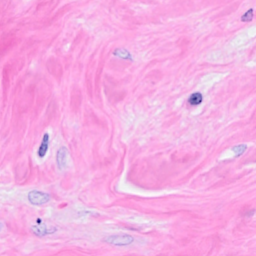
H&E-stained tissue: Breast